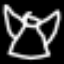
Label: angel